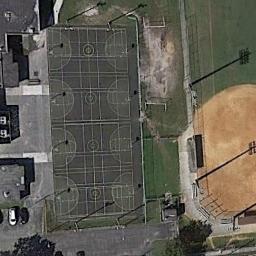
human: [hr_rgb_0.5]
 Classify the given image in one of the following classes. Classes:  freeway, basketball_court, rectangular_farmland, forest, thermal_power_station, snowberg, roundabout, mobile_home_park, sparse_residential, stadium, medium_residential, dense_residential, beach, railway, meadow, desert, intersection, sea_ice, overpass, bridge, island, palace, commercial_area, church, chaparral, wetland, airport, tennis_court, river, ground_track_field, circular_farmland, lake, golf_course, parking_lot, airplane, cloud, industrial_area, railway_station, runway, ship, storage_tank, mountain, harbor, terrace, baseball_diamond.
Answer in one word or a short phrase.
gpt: basketball_court